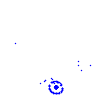
Particle: pion